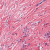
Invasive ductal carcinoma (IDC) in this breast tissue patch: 0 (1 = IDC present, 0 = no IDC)